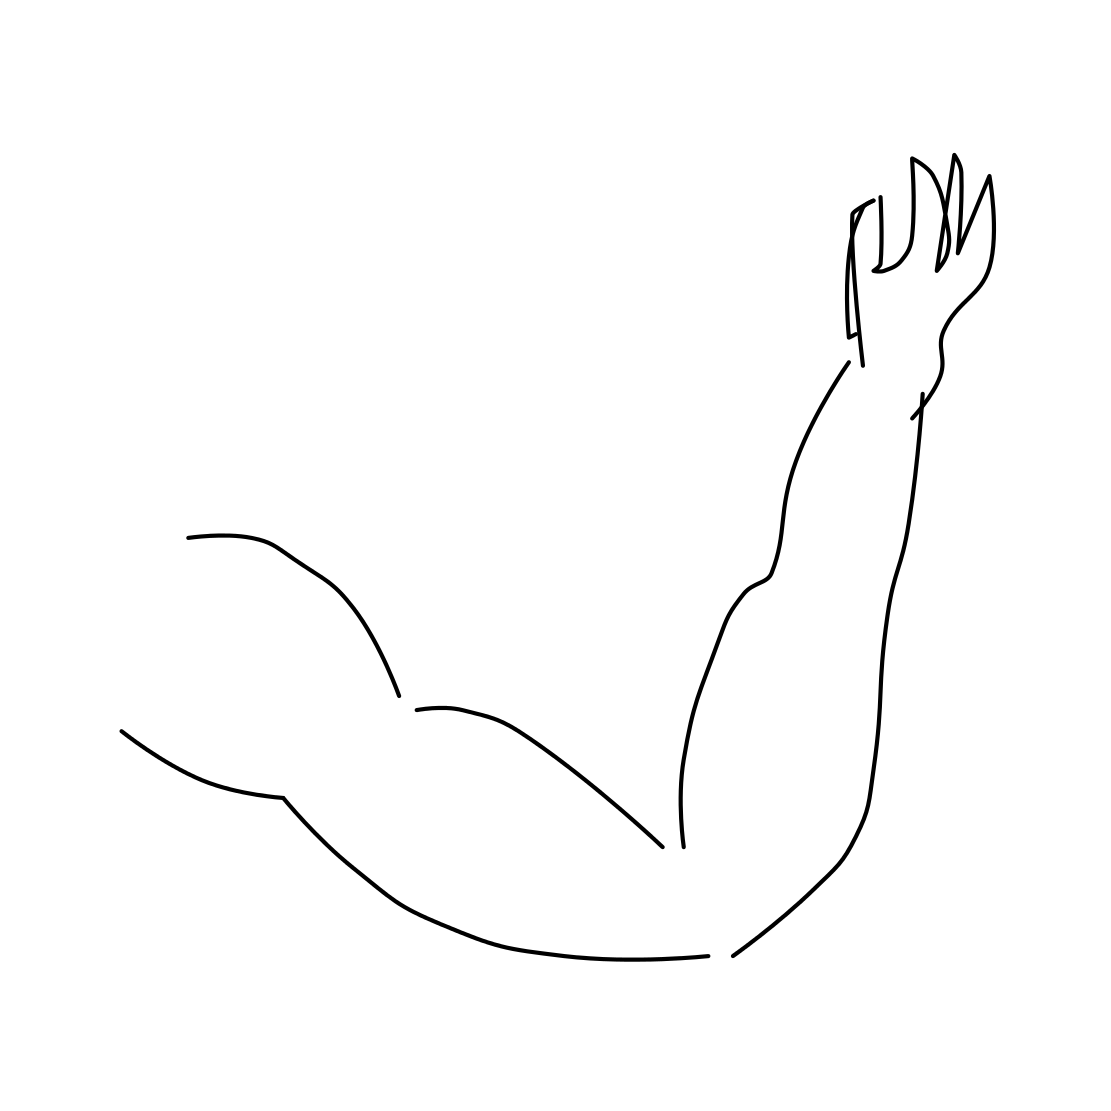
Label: arm